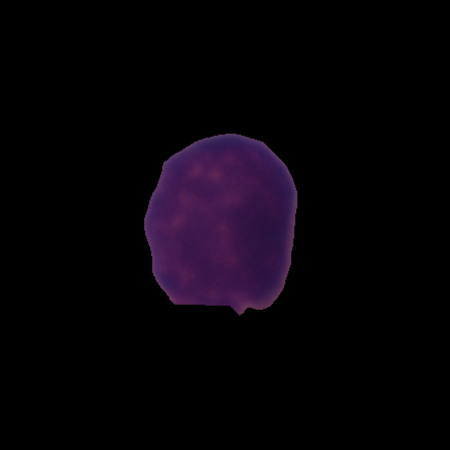
Label: healthy